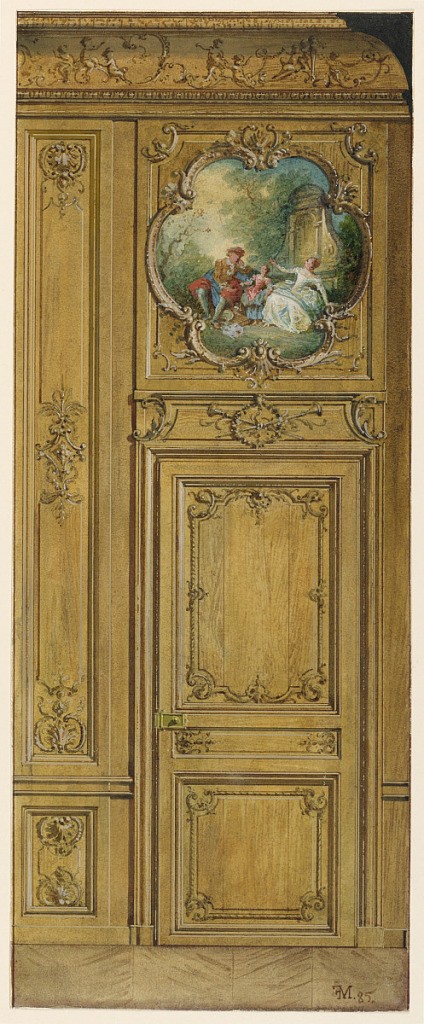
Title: Section of wall, small anti-chamber, Palace of Fontainebleau
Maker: Frederick Marschall
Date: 1885
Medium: Brush and watercolor, tempera on heavy paper
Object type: Drawing
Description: Elevation of section of panelled wall surface with door surmounted by overdoor containing a painting of three figures in landscape.